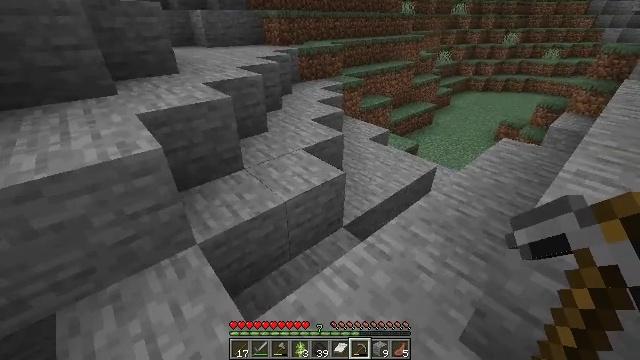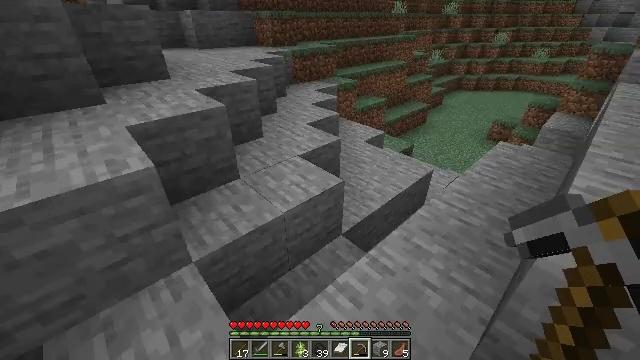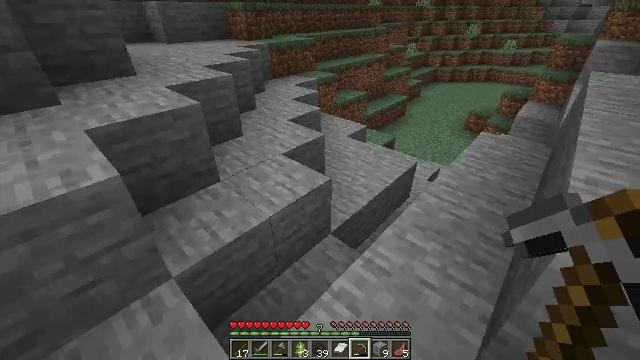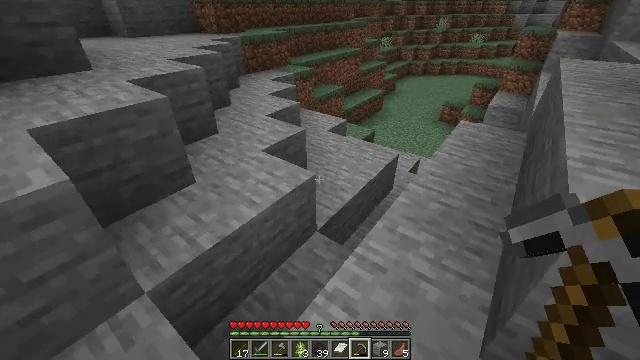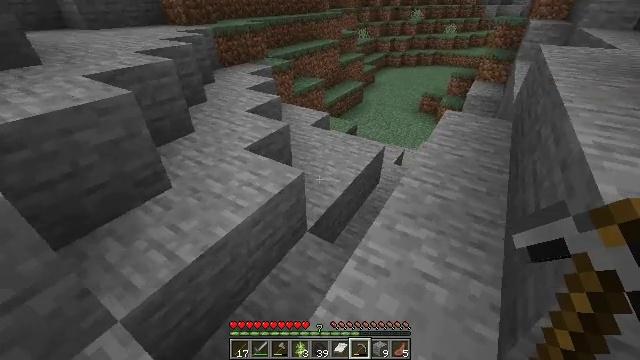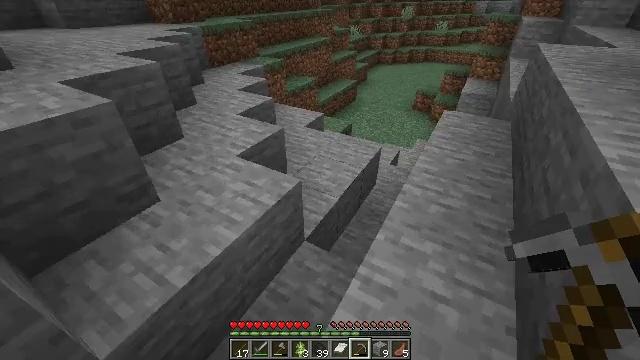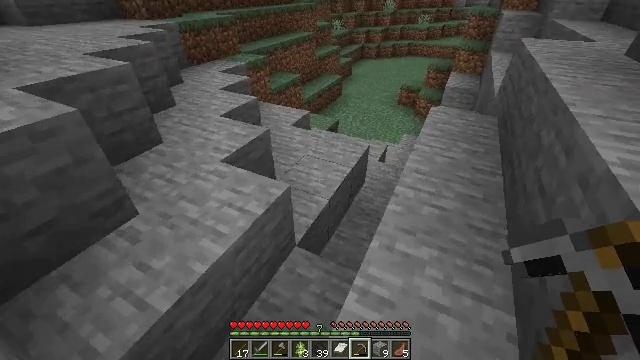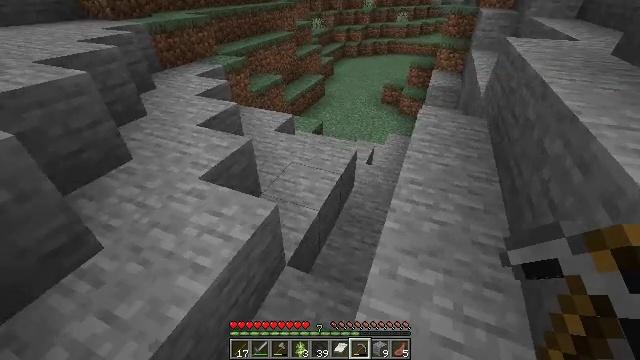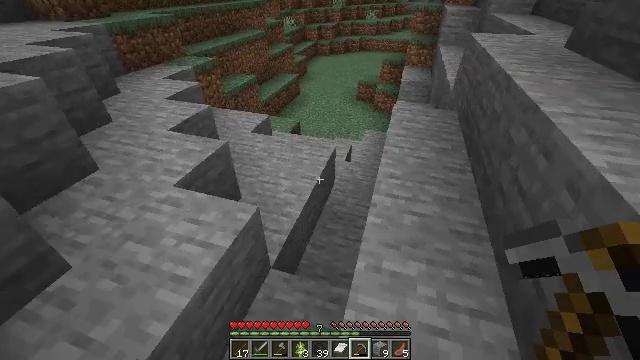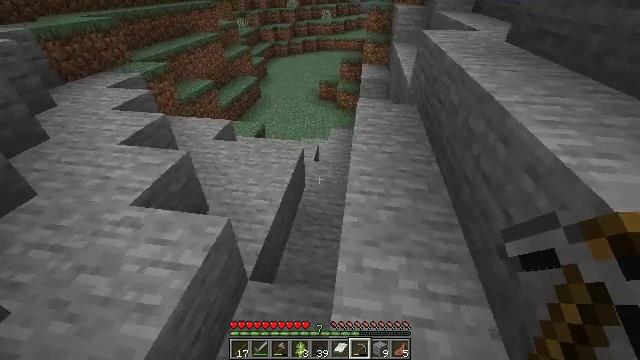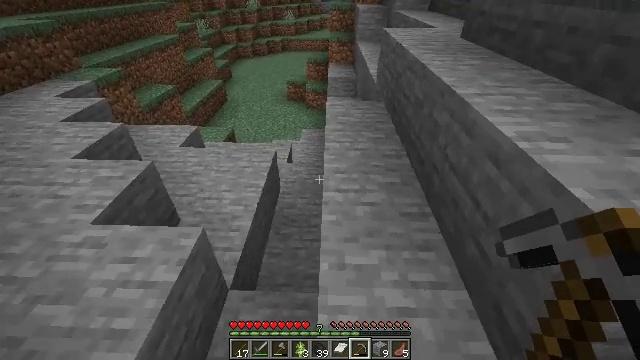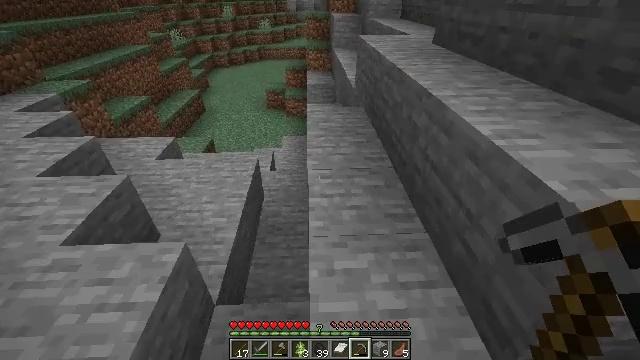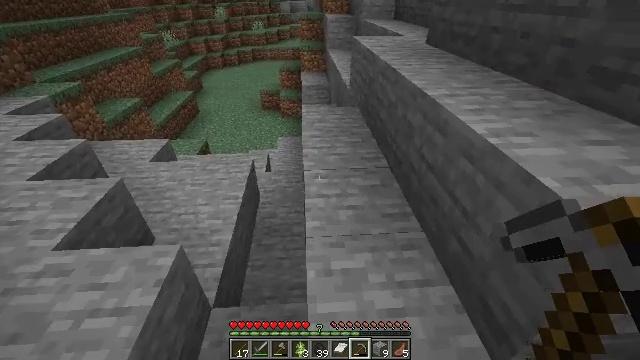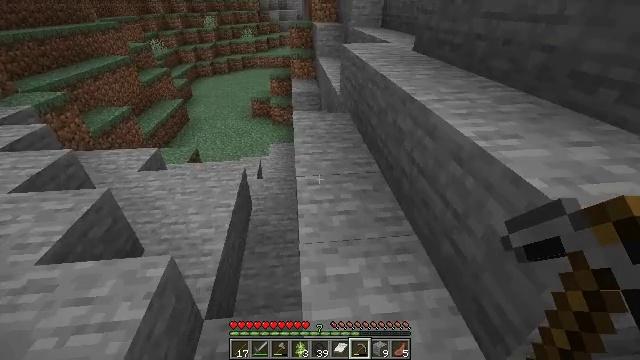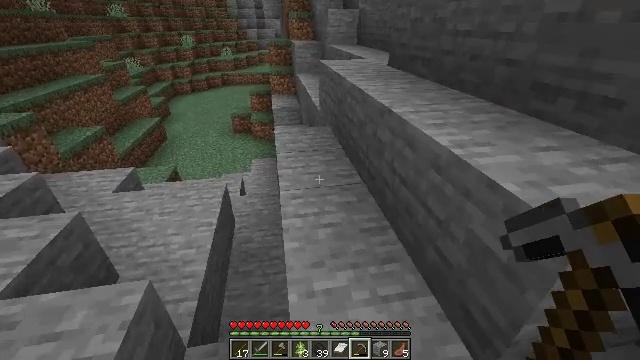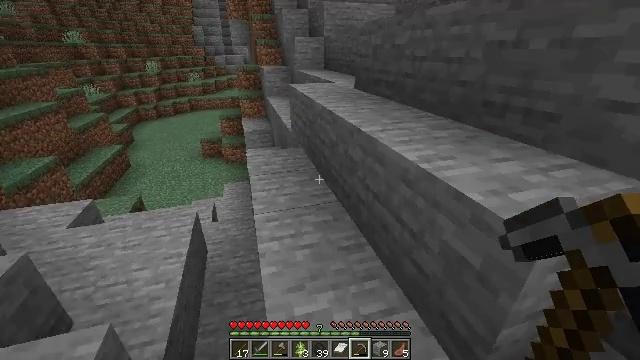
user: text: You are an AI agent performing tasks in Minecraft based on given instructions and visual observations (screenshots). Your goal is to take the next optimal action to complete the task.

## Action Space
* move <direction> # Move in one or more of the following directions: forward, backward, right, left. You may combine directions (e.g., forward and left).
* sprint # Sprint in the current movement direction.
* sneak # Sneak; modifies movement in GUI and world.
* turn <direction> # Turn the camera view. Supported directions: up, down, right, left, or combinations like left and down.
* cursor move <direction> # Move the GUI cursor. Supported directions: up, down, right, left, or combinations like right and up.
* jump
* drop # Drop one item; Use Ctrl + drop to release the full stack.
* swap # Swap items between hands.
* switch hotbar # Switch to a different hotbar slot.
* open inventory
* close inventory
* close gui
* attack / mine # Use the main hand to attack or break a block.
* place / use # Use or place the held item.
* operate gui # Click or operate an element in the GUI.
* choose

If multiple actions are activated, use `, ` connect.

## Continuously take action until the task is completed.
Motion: motion action
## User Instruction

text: Mine oak leaves.
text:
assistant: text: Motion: move forward, turn right, jump
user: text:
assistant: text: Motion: move forward, turn right and down, jump
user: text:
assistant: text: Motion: move forward, turn right, jump
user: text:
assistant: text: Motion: move forward, turn right and down, jump
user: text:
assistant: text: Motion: move forward, turn right
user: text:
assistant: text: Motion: move forward, turn right
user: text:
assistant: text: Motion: turn right
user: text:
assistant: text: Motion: turn right
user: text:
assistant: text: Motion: turn right
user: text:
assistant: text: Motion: turn right
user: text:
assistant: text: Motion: turn right and up
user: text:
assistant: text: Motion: turn right
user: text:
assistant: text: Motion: turn right and up
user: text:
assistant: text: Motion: turn right and up
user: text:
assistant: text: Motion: turn right and up
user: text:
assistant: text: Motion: turn right and up
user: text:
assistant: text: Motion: turn up
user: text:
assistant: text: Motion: turn up
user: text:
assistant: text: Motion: no_op
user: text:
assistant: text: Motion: move forward
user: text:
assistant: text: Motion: move forward
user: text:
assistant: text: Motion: move forward, turn left and down
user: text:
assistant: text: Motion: move forward, turn left
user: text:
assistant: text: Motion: move forward, turn left and down
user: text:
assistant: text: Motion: move forward, turn left and down
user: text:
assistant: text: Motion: move forward, turn left
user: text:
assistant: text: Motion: move forward, turn left
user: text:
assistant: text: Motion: move forward
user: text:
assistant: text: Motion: move forward, turn left
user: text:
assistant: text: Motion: move forward, turn left